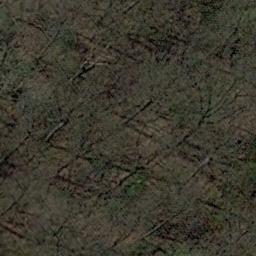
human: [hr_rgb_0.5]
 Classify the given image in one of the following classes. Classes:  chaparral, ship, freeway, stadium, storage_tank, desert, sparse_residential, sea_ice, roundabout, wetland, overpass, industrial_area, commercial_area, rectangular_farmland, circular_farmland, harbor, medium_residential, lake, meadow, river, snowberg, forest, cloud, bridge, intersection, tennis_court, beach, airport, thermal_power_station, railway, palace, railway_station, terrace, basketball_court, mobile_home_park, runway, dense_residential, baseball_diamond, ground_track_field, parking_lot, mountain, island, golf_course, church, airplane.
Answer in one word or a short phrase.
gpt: forest